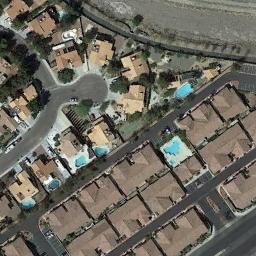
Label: dense_residential